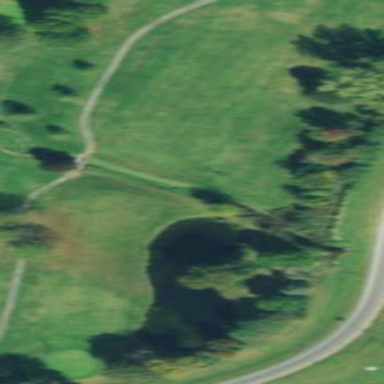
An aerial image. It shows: Golf fairway surrounded by grass.